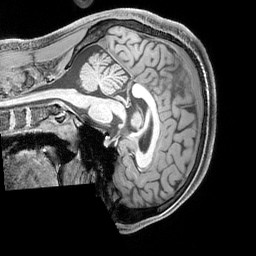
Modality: T1w
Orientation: sagittal
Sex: male
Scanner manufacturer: siemens
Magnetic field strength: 3 T
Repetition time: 2.3 s
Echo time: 0.00226 s